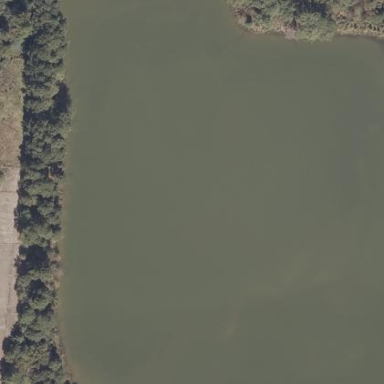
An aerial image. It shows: Serene lake.